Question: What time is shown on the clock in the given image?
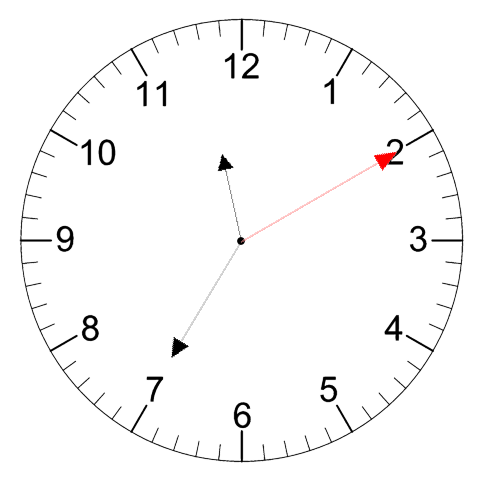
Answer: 11:35:10